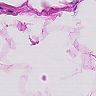
Metastatic tissue present: no